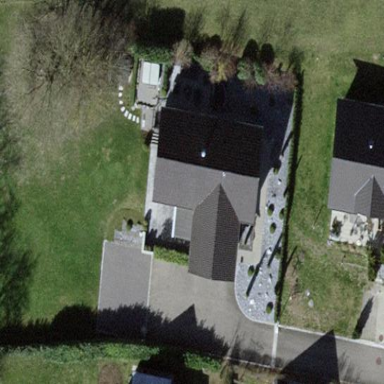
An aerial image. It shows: Simple house.